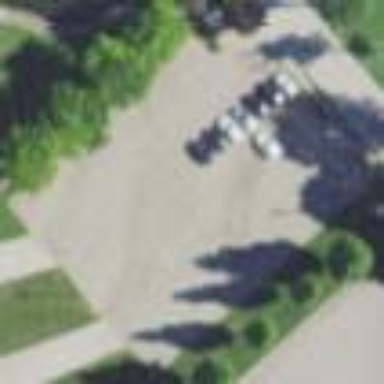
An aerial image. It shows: Parking area with surface.